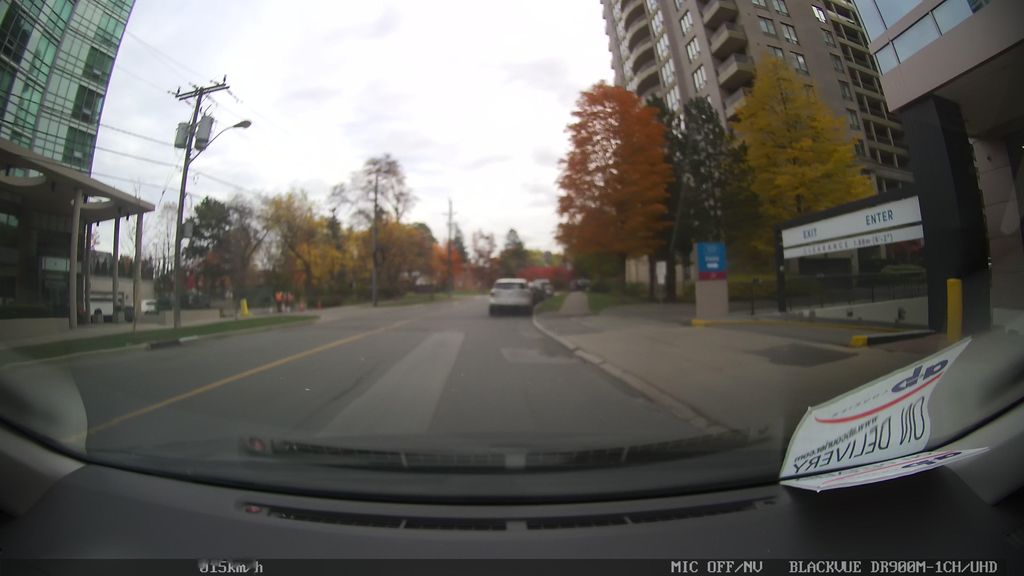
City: toronto